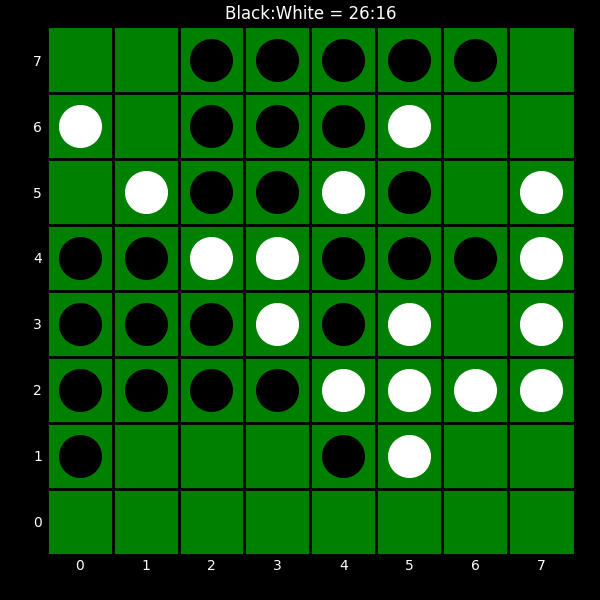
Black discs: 26
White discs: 16